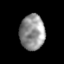
Tissue: lung
Cell type: T cells
Senescence score: 0.1047
Nuclear area (px): 865
Mean DAPI intensity: 145.28